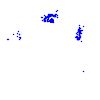
Particle: pion